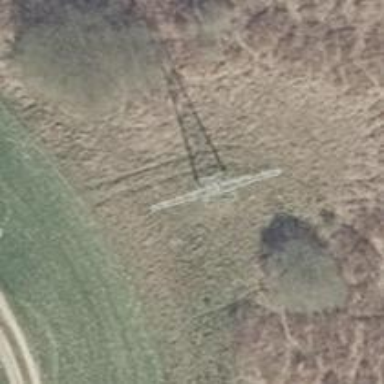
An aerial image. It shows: Power tower.